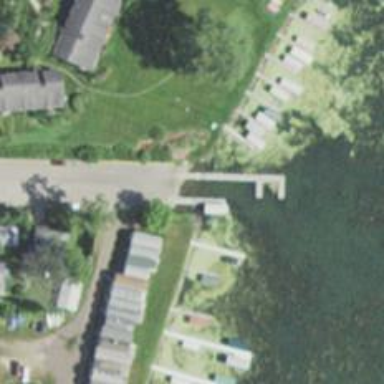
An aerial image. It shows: Slipway on leisure land.